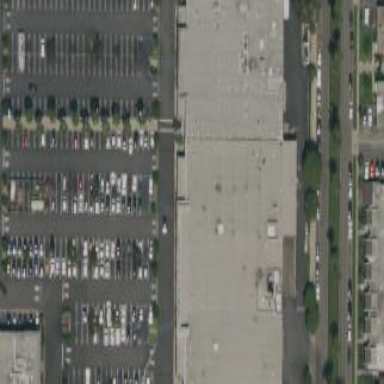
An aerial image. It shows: Building that houses supermarket.